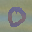
Label: 0